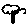
Label: tree